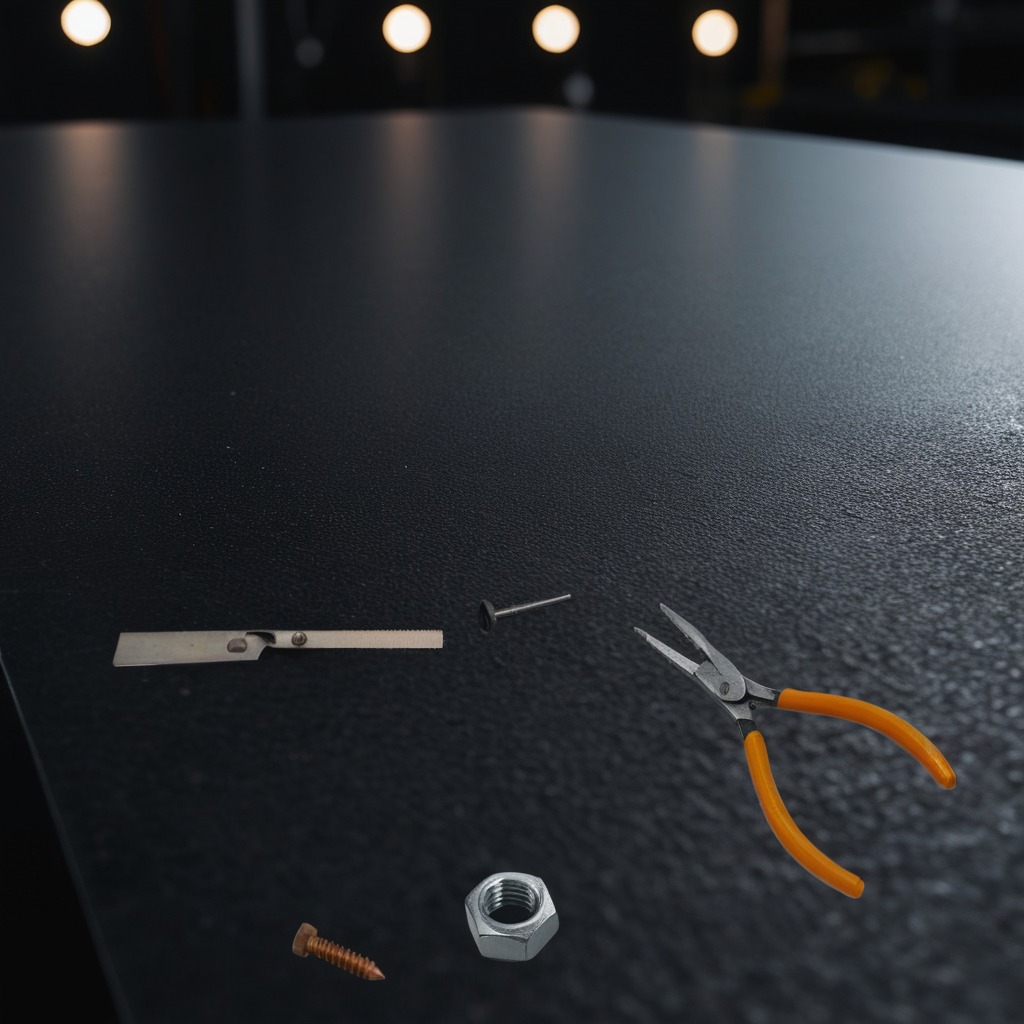
A metal machine screw, an iron nail, pliers, a handheld metal saw, and a metal nut are lying on the clean granite tabletop inside a workshop at night.